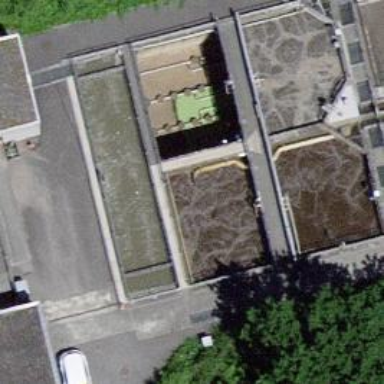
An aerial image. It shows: Body of wastewater.